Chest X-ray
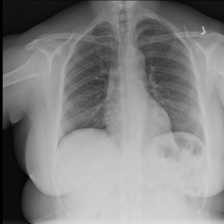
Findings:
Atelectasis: negative
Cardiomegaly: negative
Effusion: negative
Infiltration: negative
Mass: negative
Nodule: negative
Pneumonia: negative
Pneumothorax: negative
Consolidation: negative
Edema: negative
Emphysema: negative
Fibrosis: negative
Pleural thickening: negative
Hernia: negative